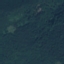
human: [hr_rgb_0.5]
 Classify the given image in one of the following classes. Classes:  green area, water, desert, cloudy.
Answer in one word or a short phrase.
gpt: green area